Field crop: tomato
Growth stage: 1
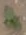
Species: solanum